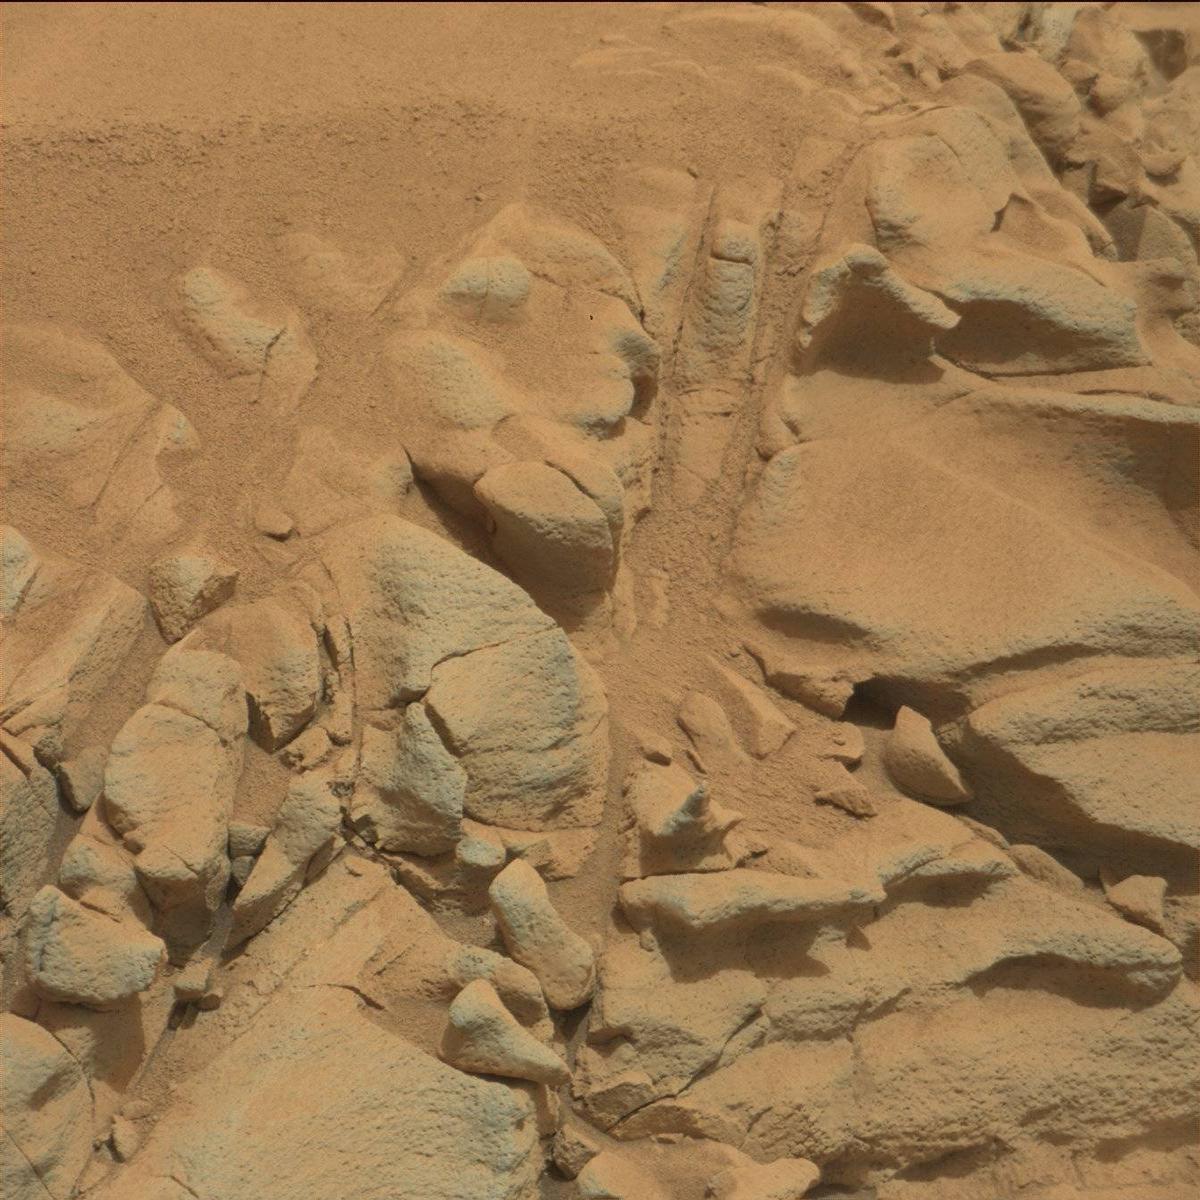
Terrain classes present: Bedrock, Rock, Sand / Soil